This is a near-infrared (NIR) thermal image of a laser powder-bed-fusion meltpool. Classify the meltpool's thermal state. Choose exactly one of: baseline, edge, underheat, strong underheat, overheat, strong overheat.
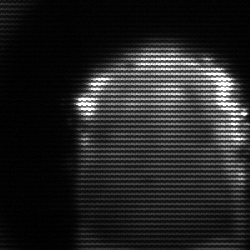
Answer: baseline